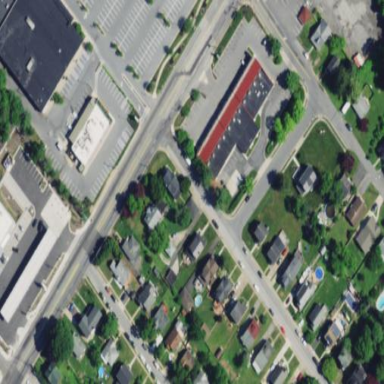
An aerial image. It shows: Retail area.